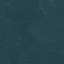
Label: Forest